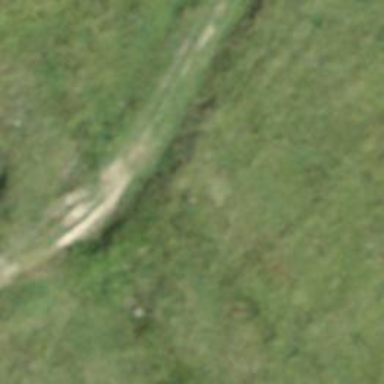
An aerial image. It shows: Hiking track with grade 5 gravel surface. It is backcountry trail suitable for hiking.